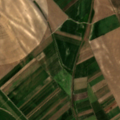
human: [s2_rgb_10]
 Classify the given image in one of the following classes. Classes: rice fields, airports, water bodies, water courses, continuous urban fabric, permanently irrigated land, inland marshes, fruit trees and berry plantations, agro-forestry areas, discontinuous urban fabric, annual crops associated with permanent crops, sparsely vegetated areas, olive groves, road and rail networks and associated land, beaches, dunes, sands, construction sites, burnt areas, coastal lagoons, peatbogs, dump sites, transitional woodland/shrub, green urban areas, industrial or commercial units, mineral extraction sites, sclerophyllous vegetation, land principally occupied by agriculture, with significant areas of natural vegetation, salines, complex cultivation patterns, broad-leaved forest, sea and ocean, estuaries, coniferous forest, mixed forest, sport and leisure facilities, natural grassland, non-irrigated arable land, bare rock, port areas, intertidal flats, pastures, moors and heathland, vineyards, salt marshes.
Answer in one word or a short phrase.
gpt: non-irrigated arable land